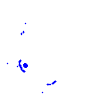
Particle: electron